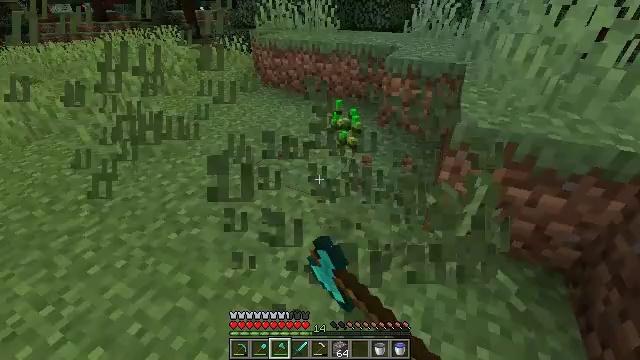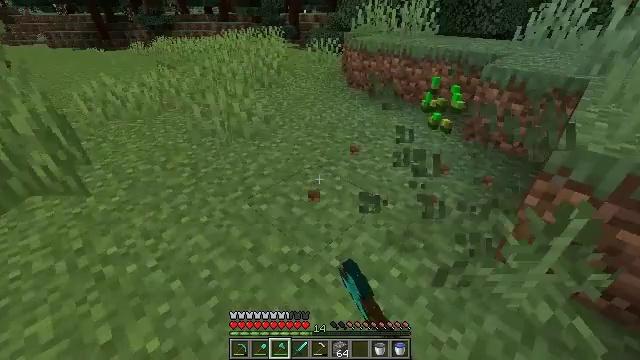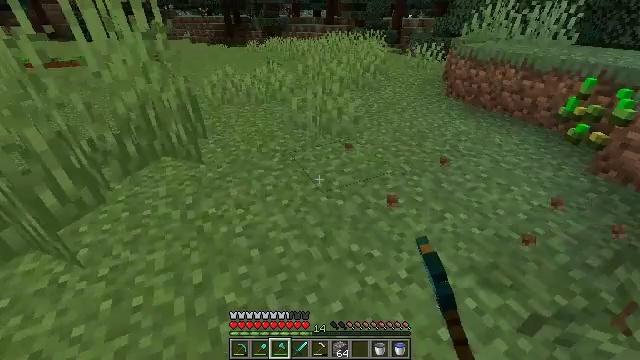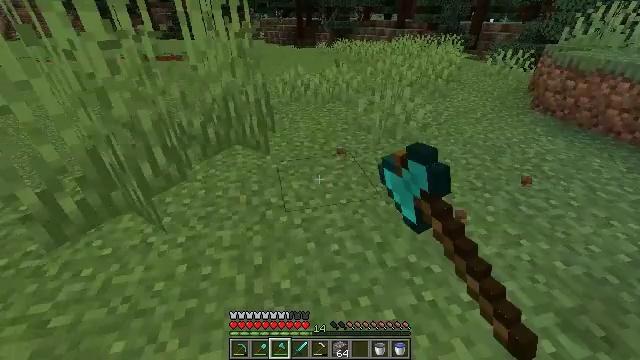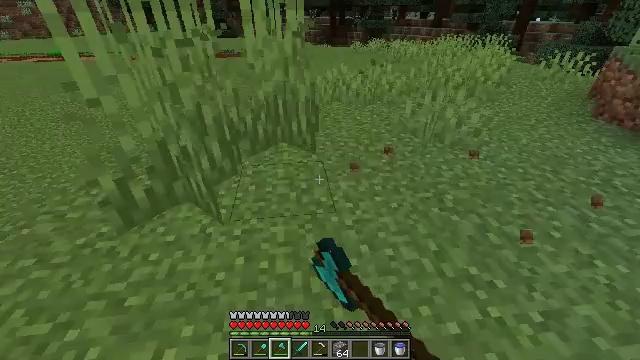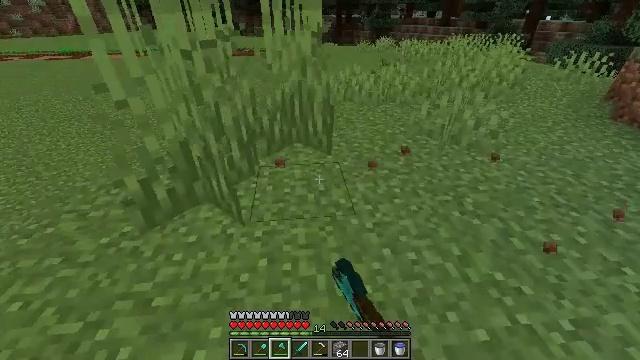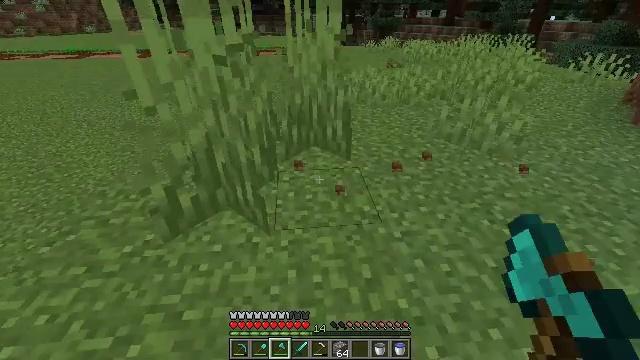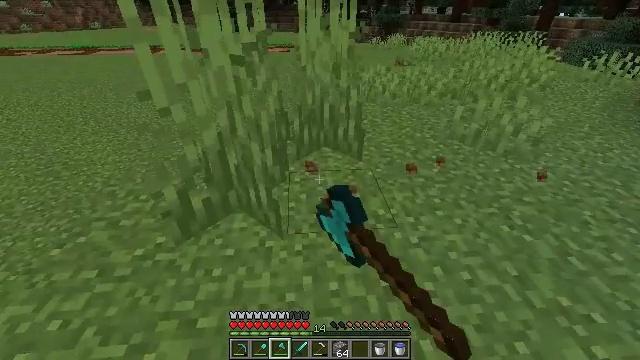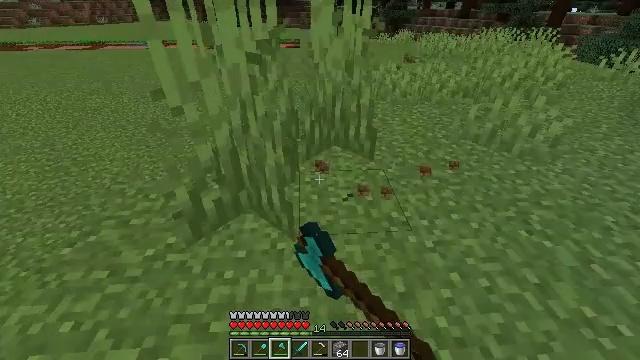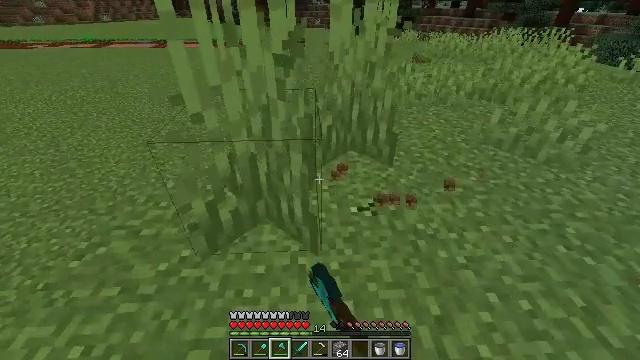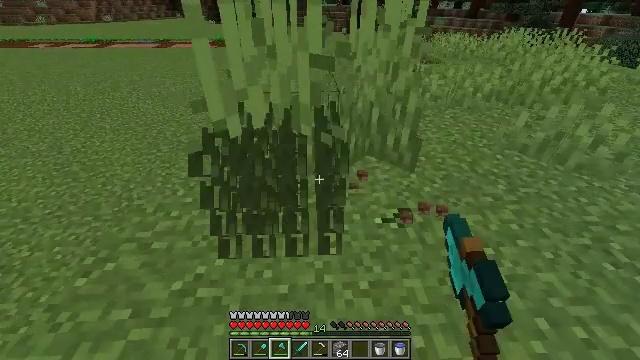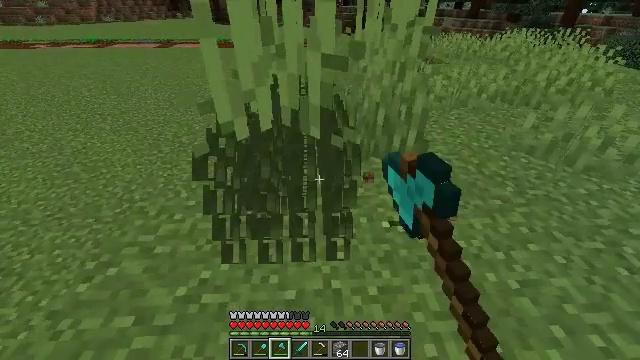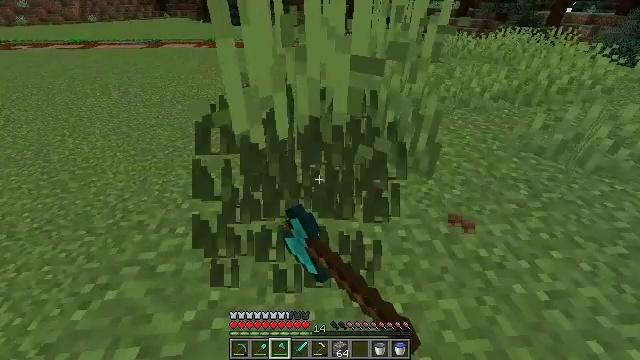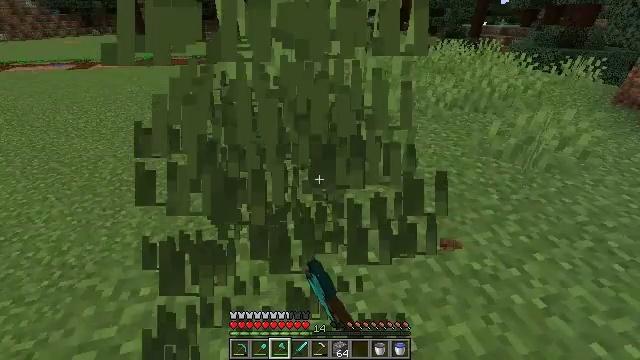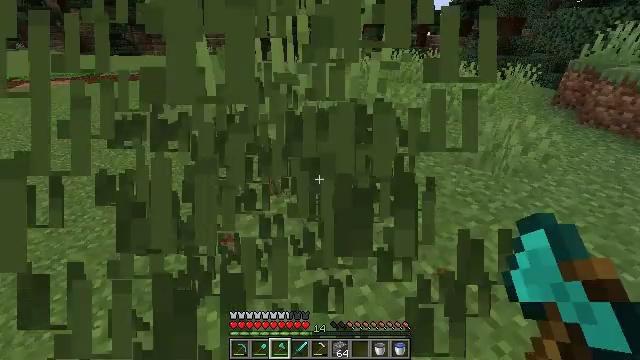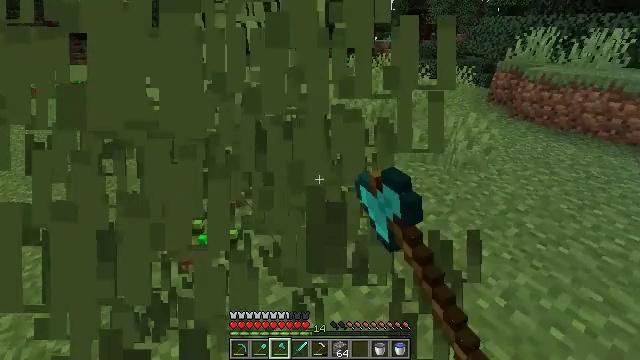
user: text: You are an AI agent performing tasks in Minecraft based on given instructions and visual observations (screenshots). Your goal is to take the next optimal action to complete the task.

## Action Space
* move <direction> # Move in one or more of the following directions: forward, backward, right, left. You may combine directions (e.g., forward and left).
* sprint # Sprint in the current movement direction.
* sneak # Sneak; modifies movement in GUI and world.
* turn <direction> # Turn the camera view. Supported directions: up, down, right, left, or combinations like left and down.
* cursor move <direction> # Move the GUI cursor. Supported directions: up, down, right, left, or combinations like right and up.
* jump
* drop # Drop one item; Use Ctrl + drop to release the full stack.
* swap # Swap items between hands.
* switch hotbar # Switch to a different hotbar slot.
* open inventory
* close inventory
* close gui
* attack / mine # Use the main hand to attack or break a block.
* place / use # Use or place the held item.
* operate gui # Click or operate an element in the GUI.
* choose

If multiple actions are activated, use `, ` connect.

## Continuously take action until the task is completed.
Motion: motion action
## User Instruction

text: Remove the tall grass to clear the area.
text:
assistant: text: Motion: move left, turn left, attack / mine
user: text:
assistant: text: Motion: move left, turn left, attack / mine
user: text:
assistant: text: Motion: move left, turn left, attack / mine
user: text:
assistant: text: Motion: move left, turn left, attack / mine
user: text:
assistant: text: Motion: move left, turn left, attack / mine
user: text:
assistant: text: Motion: move forward and move left, attack / mine
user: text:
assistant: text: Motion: move forward and move left, attack / mine
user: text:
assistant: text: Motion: move forward and move left, turn left, attack / mine
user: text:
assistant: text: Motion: move forward and move left, attack / mine
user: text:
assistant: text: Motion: move forward and move left, attack / mine
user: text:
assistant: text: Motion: move forward and move left, attack / mine
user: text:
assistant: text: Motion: move forward and move left, turn right, attack / mine
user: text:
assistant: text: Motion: move forward, turn right and up, attack / mine
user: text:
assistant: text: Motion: move forward, turn right and up, attack / mine
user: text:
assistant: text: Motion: move forward, turn right and up, attack / mine
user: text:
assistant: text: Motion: move forward, turn right, attack / mine
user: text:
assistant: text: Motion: move forward, turn right, attack / mine
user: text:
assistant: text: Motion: move forward, turn right and up, attack / mine
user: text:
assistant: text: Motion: attack / mine